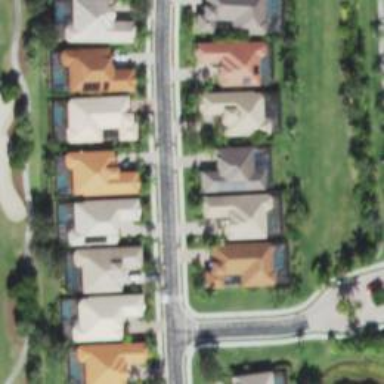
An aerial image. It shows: Neighborhood.